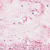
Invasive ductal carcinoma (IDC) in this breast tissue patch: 0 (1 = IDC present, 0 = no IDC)